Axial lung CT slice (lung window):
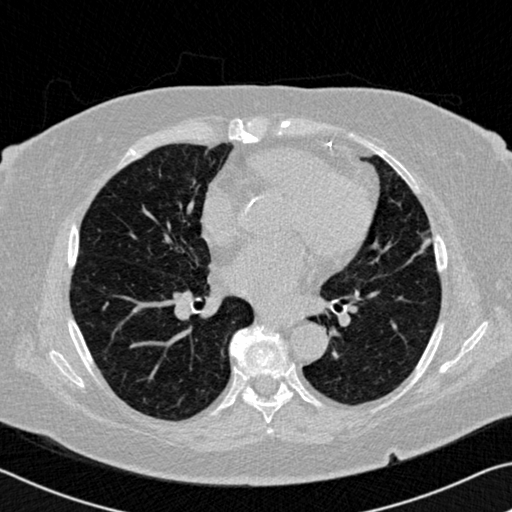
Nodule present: no